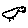
Label: bird